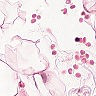
Metastatic tissue present: no